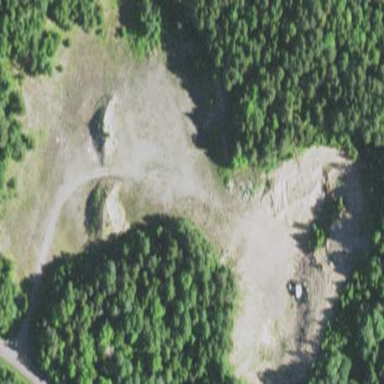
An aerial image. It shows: Quarry area.